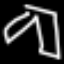
Label: pants